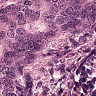
Metastatic tissue present: yes